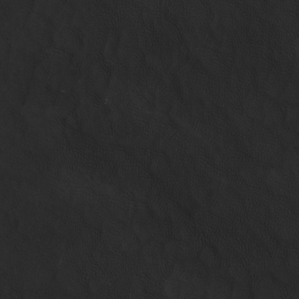
Label: non_frost